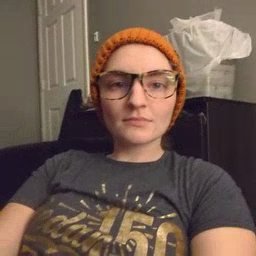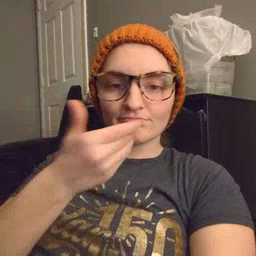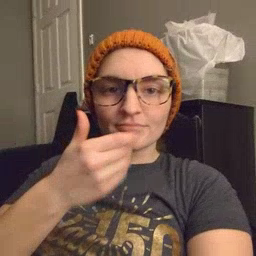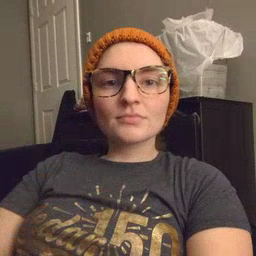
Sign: pizza